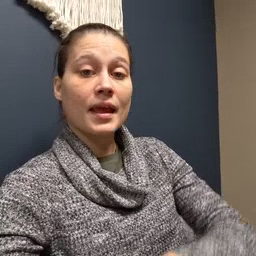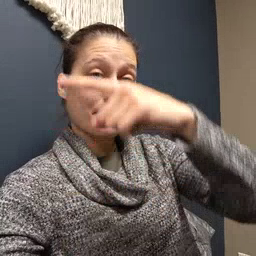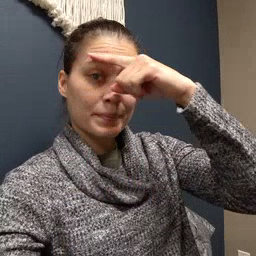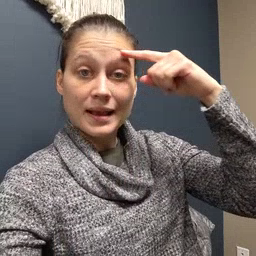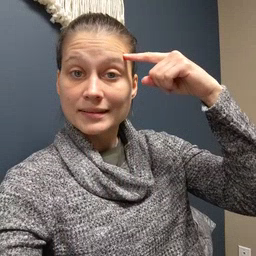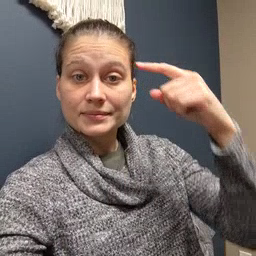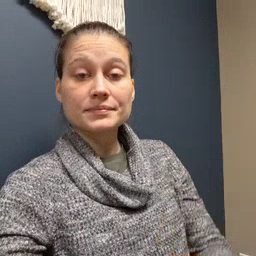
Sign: black